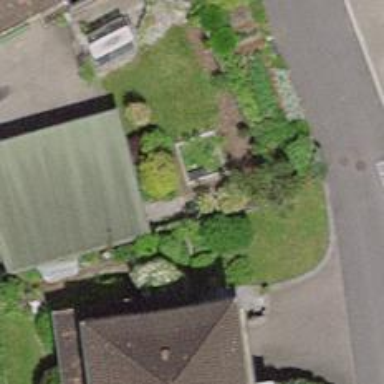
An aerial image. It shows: Garage building.